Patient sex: M
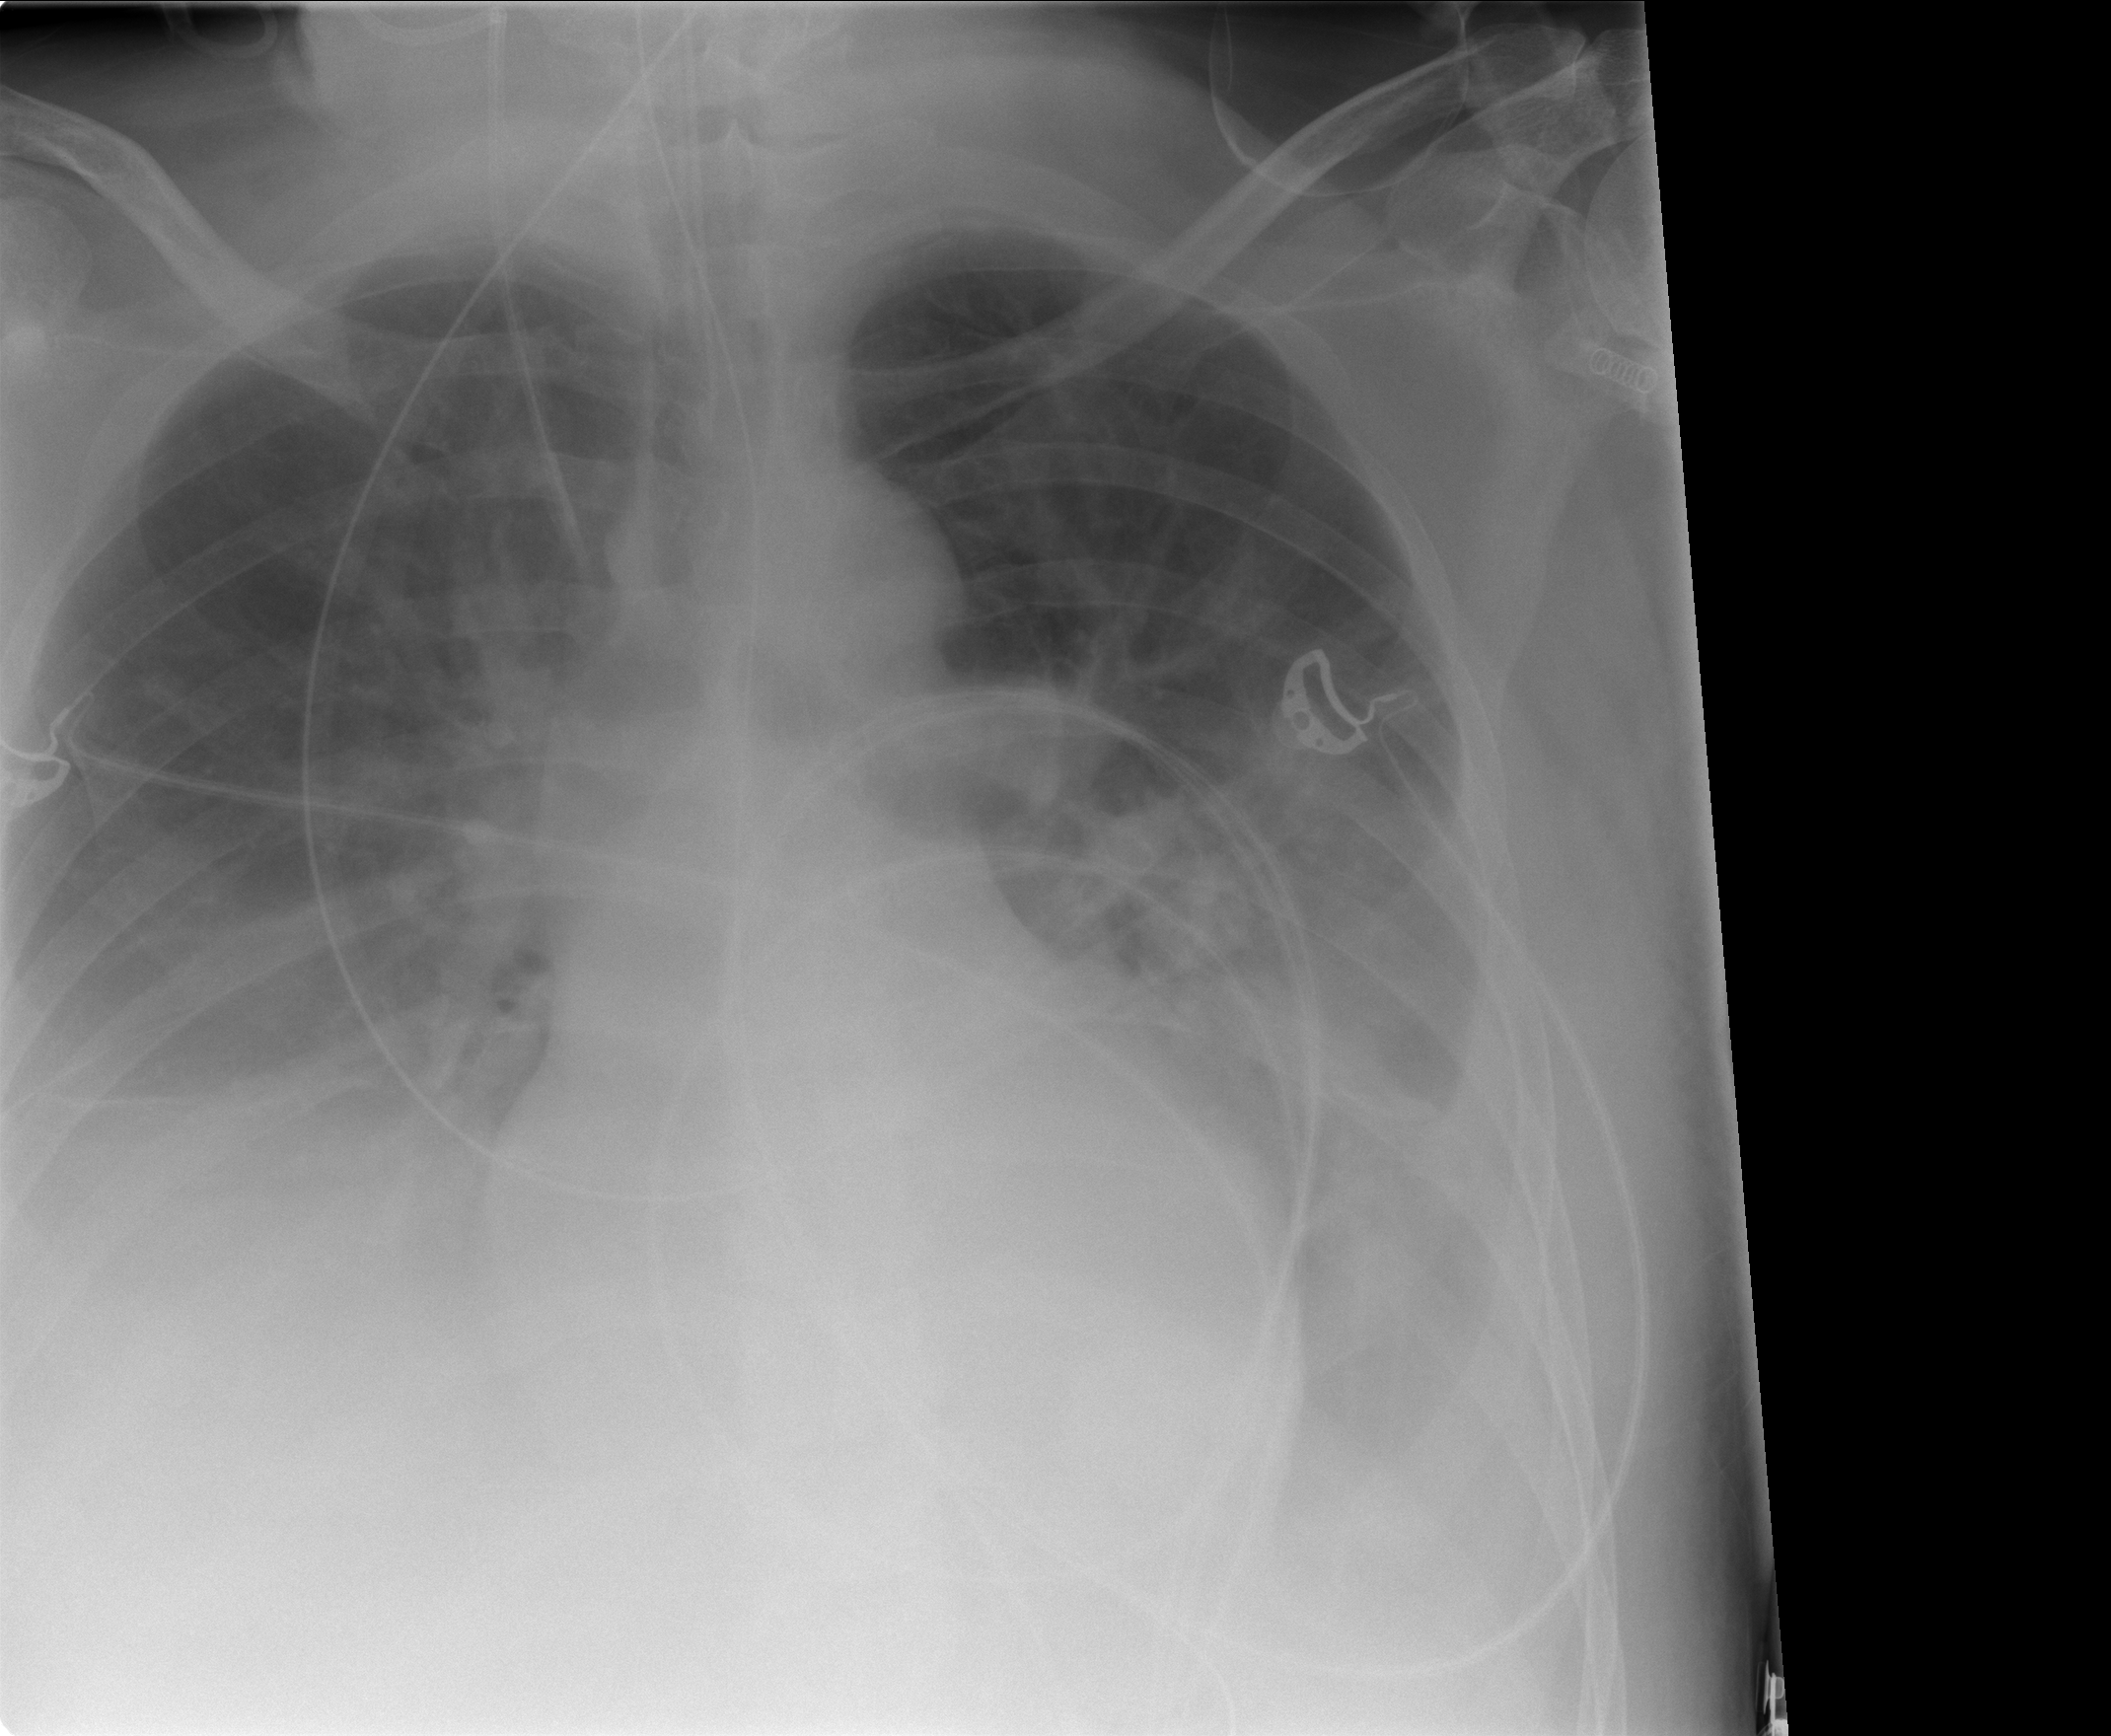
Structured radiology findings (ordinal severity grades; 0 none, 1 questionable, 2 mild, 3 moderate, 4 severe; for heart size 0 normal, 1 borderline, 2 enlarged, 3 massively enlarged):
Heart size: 0
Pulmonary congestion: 0
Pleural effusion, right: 3
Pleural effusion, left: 3
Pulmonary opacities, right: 0
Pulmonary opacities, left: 2
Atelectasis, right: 2
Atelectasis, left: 3